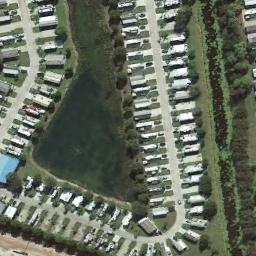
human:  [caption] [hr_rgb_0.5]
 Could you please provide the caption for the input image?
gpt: Many buildings of different shapes and sizes are in mobile home parks .

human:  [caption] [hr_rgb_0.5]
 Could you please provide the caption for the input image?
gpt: The mobile home park has lots of neatly arranged mobile homes and a lake is surrounded by these mobile homes .

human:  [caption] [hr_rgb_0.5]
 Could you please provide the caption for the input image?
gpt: There are several trees around the mobile home community .

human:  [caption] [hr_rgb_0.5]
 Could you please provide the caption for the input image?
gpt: The mobile home park is on the grass next to some trees .

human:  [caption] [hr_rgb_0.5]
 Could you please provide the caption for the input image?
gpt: There are many white buildings around a lake in the mobile home park .